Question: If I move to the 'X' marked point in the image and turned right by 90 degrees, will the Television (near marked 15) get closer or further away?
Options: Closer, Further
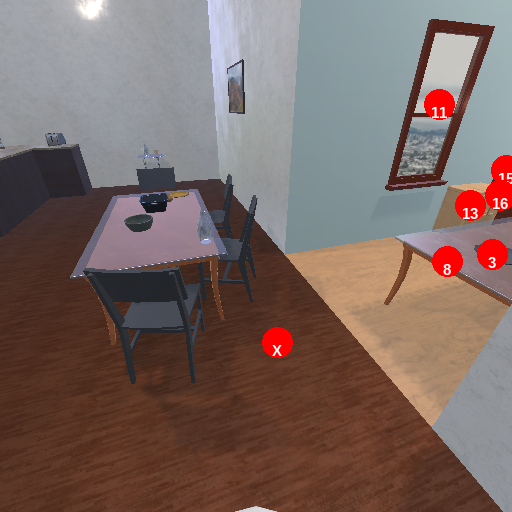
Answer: Closer